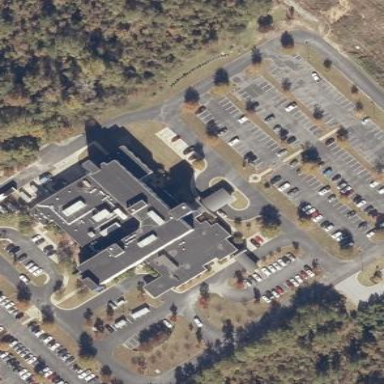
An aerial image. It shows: Hospital building.